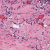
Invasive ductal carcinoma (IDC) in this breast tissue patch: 0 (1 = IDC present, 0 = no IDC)